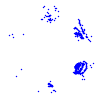
Particle: proton